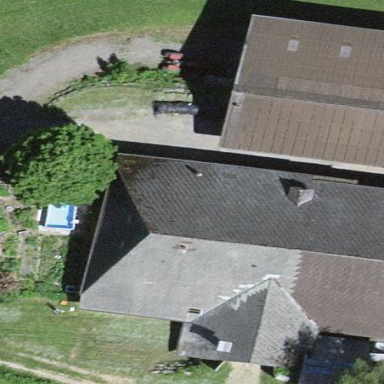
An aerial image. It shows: Farm building.